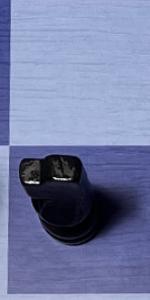
Label: Knight_Black